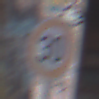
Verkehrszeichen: Geschwindigkeit30
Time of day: SunriseSunset
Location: Outdoor (Suburban)
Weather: PartlyCloudy
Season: NotSpecified
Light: Natural